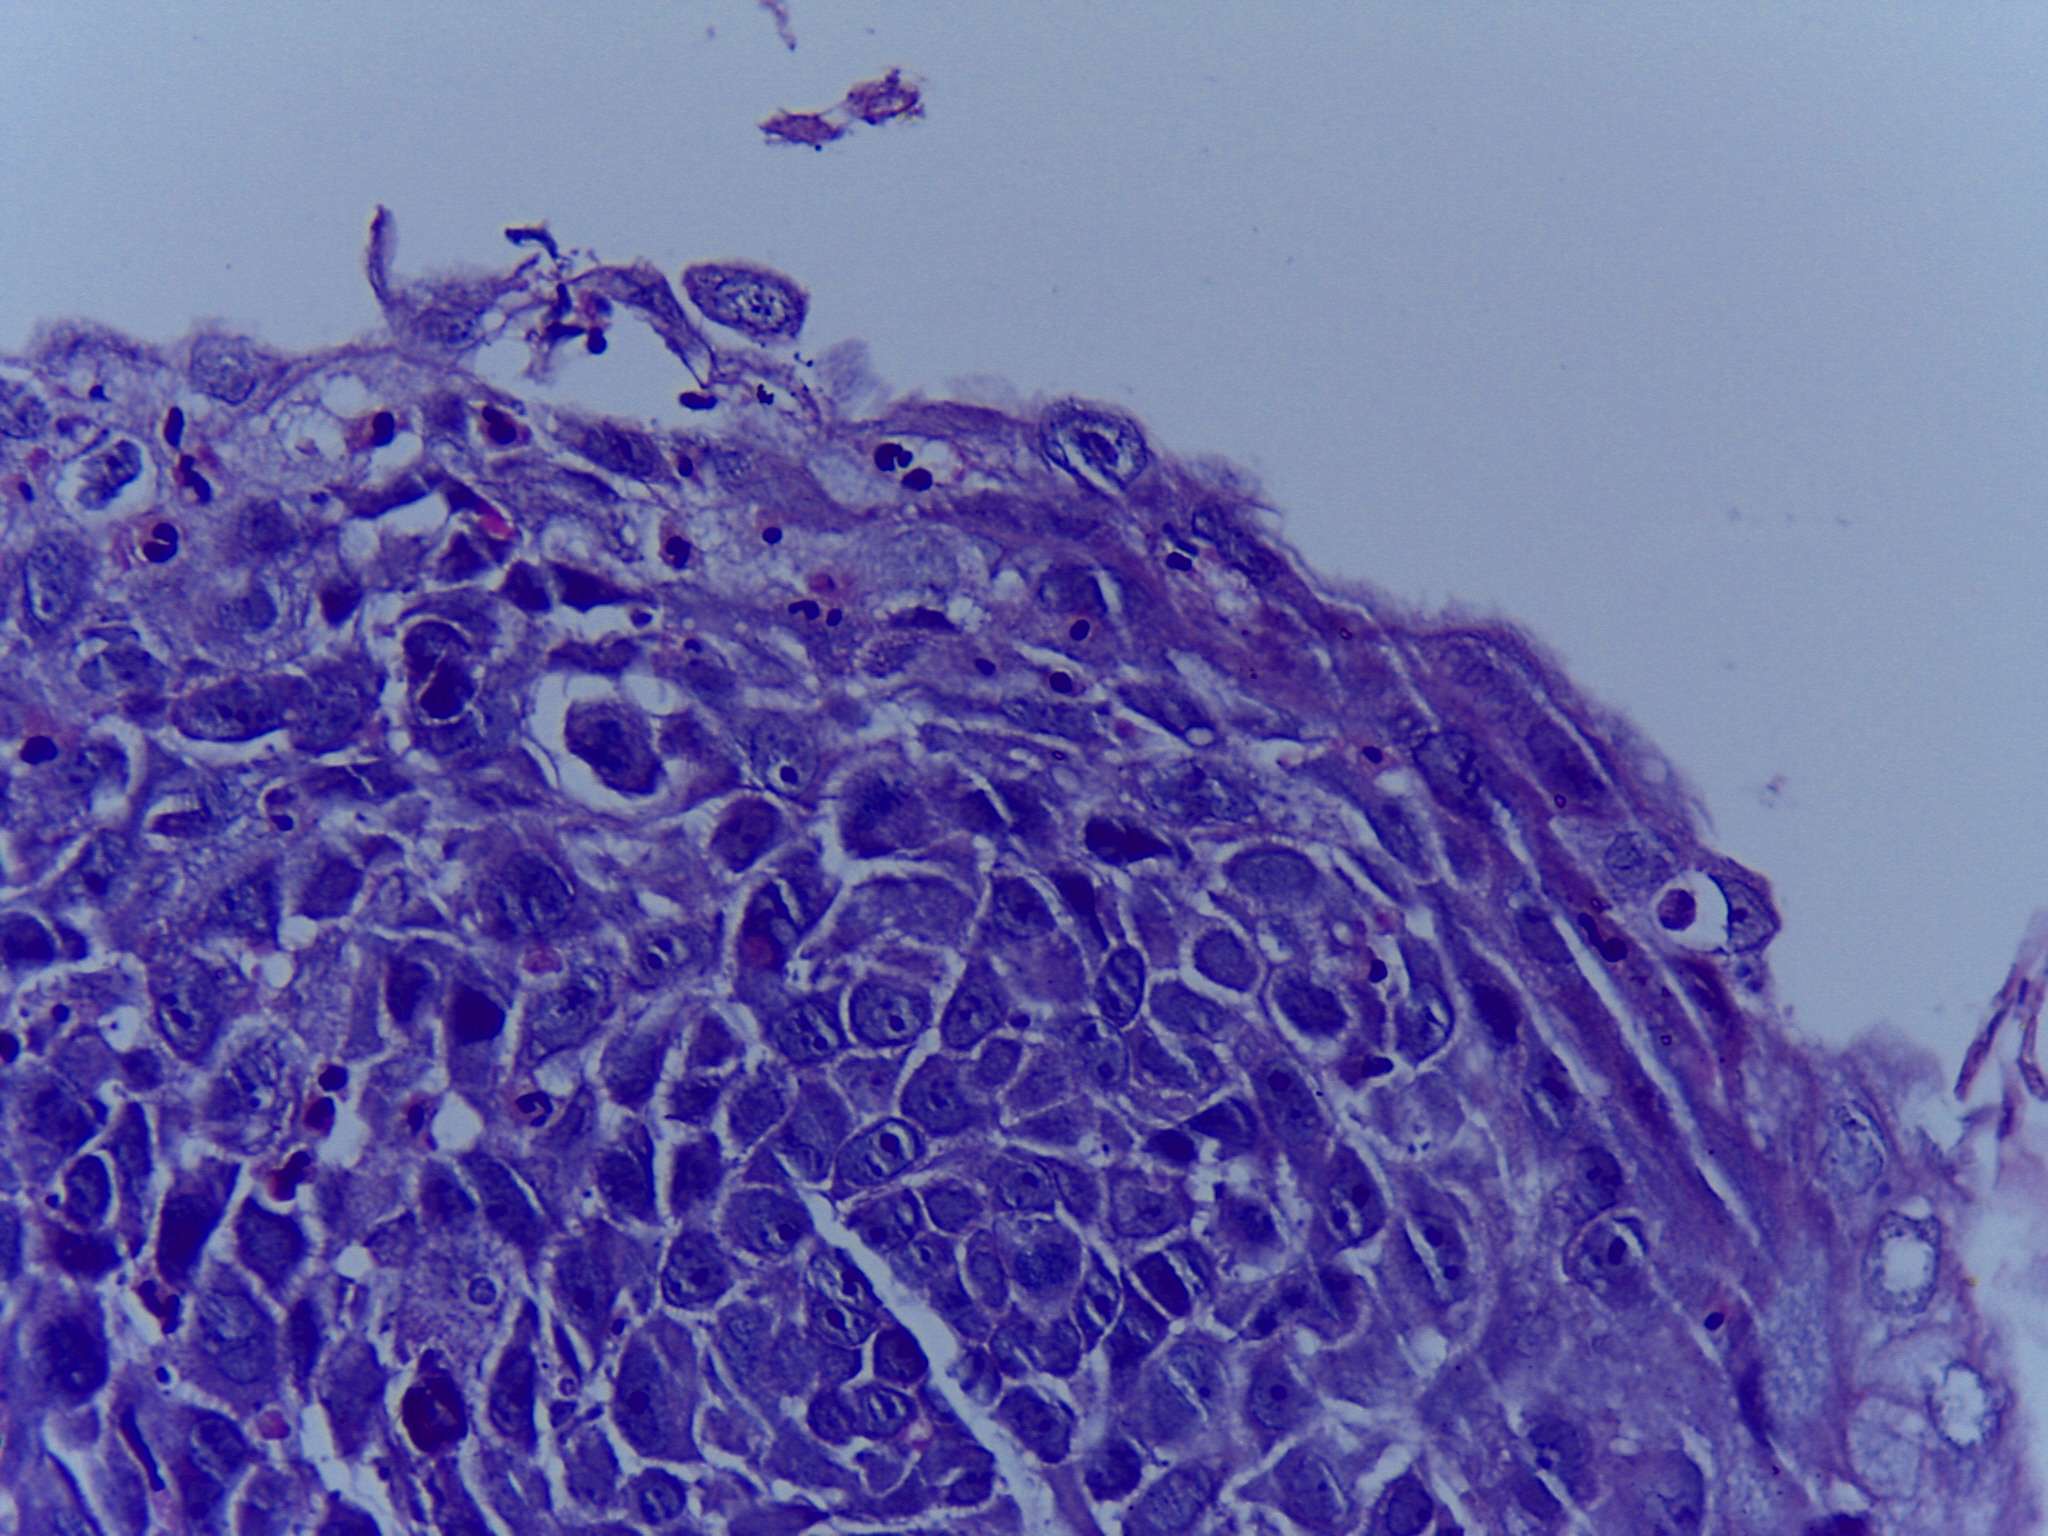
Diagnosis: OSCC